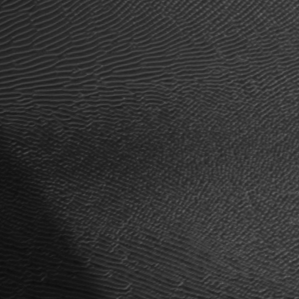
Label: frost